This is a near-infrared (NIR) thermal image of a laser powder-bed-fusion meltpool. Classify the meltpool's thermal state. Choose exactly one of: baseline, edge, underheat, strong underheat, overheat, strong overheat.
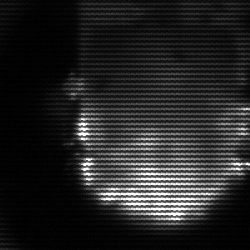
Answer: baseline